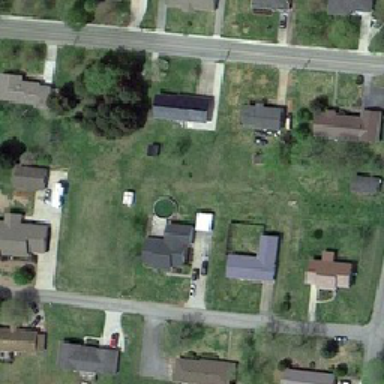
There are many plants around the house .